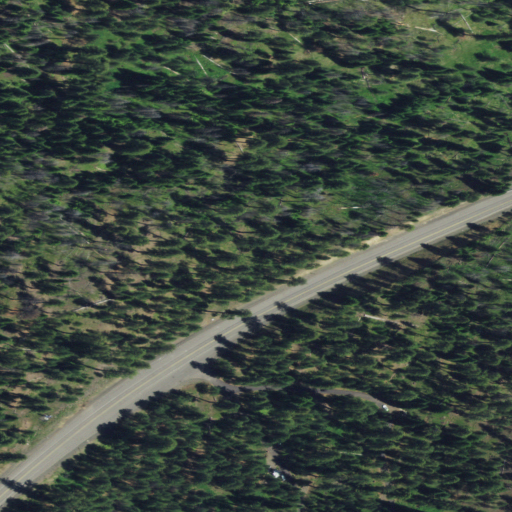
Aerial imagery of gap in Oregon named Ochoco Pass containing evergreen forest, open development, shrub, grassland, and low intensity development